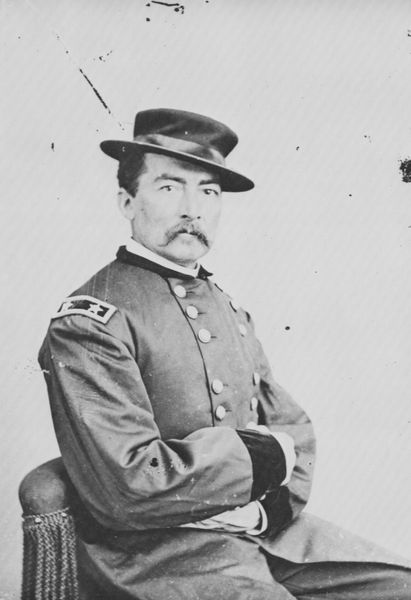
Titel: General Sheridan
Künstler: Mathew B. Brady
Schlagwörter: feder, kopf, mann, schatten, weiß, sitzen, frisur, grau, haar, hut, licht, mund, ohr, schwarz, stuhl, blick, alt, bart, hemd, jacke, jung, schnurrbart, arme, augen, falten, gesicht, kragen, samt, ärmel, bildnis, hals, portrait, porträt, rückenlehne, fransen, haare, pose, sessel, sitzend, frontal, knopf, schulter, lehne, amerika, schnäuzer, polster, schnurbart, hutband, ernst, brauen, glanz, pupillen, aufrecht, glänzen, knöpfe, dreiviertelprofil, knopfleiste, schnauzbart, schnauzer, krempe, unscharf, foto, fotografie, photographie, schwarz-weiss, sterne, militär, uniform, soldat, abzeichen, manschette, manschetten, posieren, schulterklappen, fleck, photo, flecken, schläfe, verschränkt, halbprofil, aufschläge, general, viertelprofil, knopfleisten, oberlippenbart, stulpen, selbstbewusst, aufnahme, fehler, bürgerkrieg, epaulette, psieren, msnn, sodat, amerikaner, jachett, #verschränkt, schwarz-wess, aufrecht#, fotografie militär, militarist